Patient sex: M
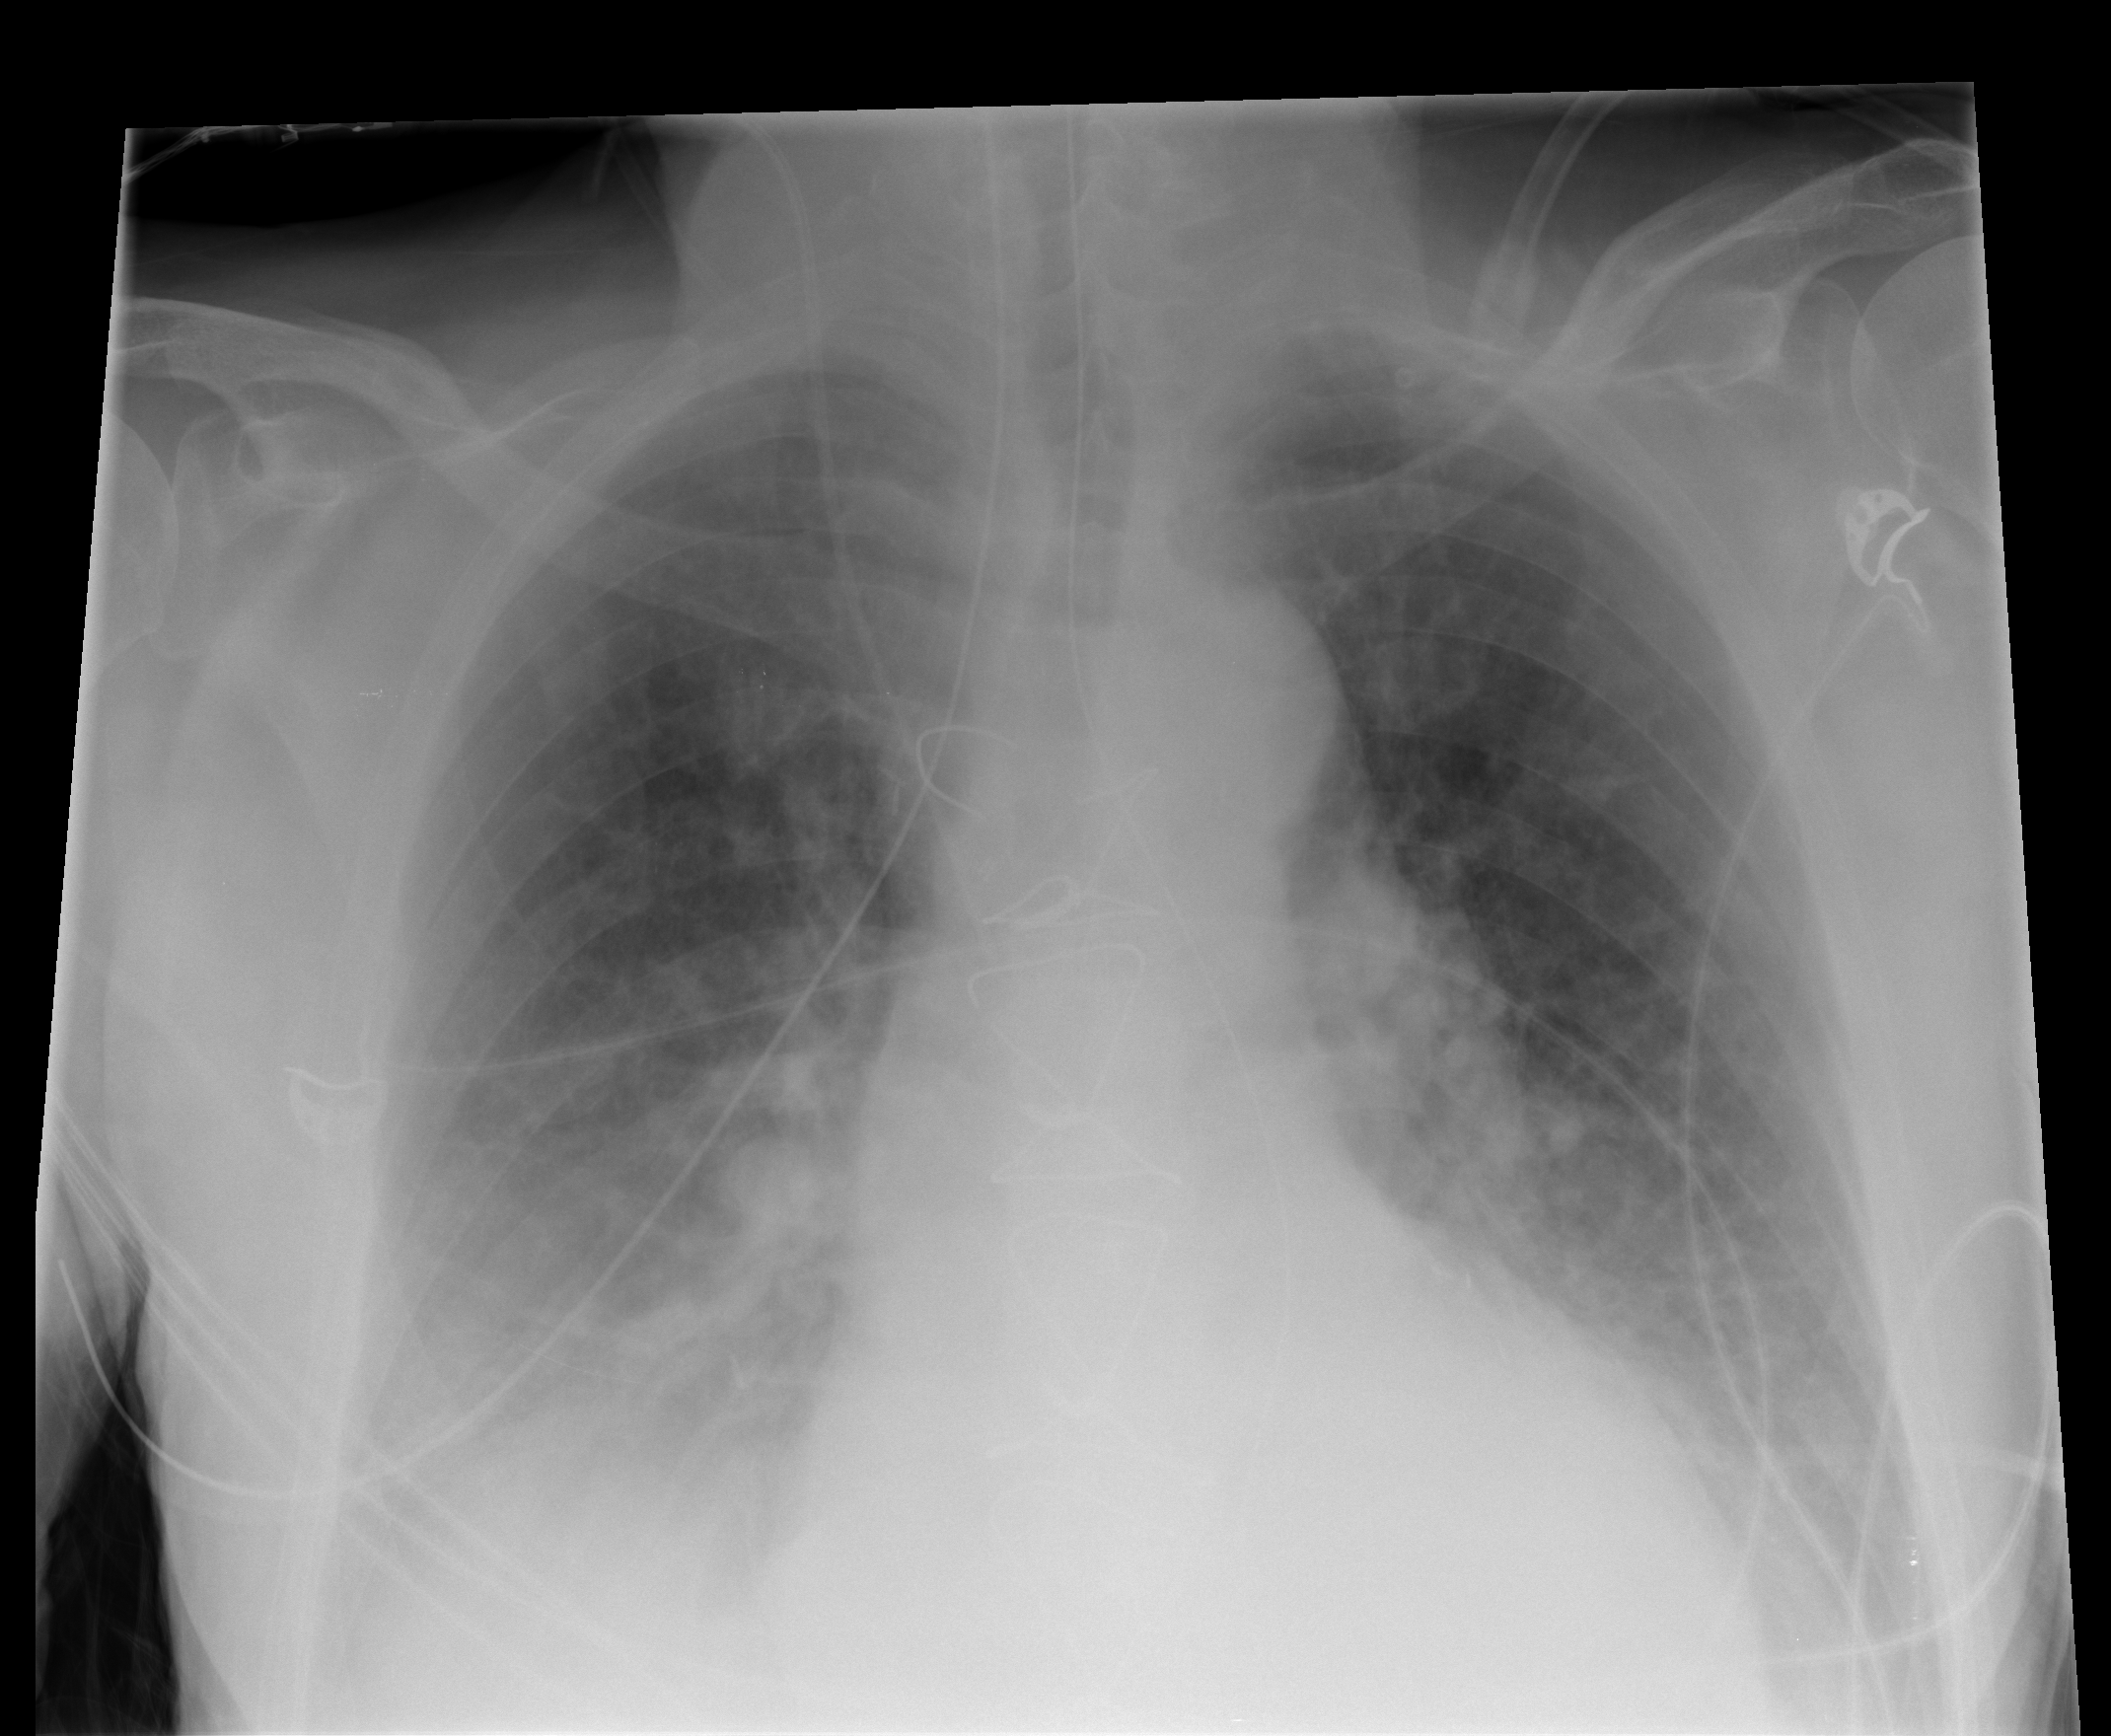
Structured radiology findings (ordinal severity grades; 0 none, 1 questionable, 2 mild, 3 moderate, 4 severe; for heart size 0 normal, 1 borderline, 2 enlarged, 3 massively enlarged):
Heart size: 0
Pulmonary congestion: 2
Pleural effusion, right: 2
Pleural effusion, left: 2
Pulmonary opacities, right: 0
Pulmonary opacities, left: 0
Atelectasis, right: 0
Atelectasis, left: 0